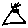
Label: triangle